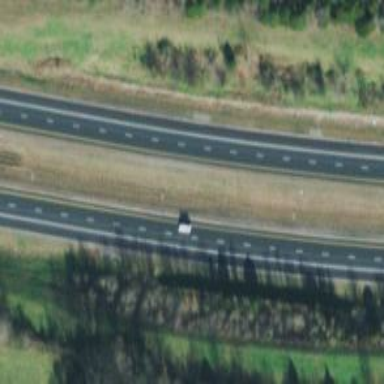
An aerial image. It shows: Motorway.